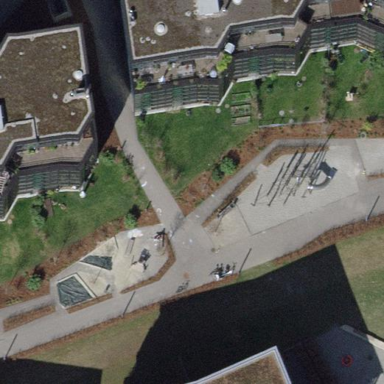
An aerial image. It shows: Playground area for leisure activities on the land.